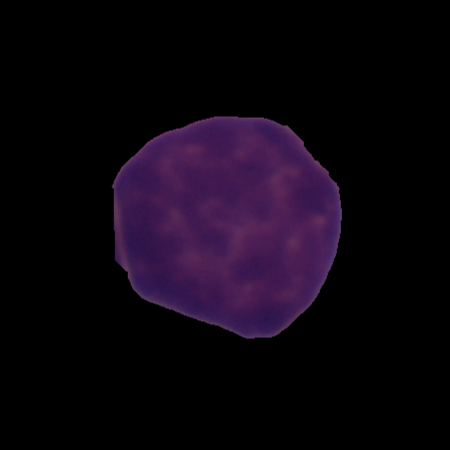
Label: cancer